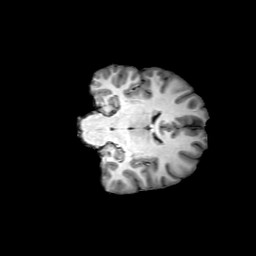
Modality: T1w
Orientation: coronal
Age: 35
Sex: male
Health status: ill